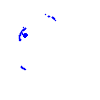
Particle: pion